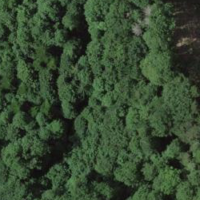
EUNIS habitat code: 44
Species observed at this site:
Cirsium vulgare